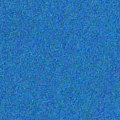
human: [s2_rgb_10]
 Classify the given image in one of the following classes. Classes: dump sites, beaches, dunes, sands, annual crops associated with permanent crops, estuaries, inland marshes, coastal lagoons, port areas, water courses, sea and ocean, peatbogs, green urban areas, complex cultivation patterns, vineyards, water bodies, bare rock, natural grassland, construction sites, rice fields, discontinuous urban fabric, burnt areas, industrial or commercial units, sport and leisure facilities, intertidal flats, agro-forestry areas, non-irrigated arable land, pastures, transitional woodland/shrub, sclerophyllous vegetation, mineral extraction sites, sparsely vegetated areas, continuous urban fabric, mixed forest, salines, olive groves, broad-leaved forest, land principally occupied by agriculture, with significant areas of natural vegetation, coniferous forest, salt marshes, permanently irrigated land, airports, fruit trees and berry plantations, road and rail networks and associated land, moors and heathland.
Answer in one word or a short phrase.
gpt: sea and ocean